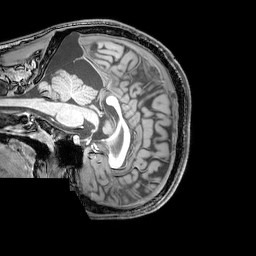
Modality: T1w
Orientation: sagittal
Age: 21
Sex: male
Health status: healthy
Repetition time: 0.081 s
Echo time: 0.037 s